Question: I have a drawing simulation SKScene that works fine in iOS 7 that doesn't work in iOS 8. This is both for the simulator and the device.
The scene should show black lines where the finger touches the screen, and they should persist after you have finished "drawing" a line. Here's a screenshot of it in iOS 7:

Although there are no crashes, the lines don't render at all in iOS 8. I just get a blank canvas. NSLogging indicates that it does register the touchesBegan/Moved/Ended functions correctly.
I have produced the entire class in its entirety:
'''
@implementation CSDraw
-(id)initWithSize:(CGSize)size type:(NSString *)CSType stresslevel:(NSInteger)stress_indicator { //designated initializer
if (self = [super initWithSize:size type: CSType stresslevel:stress_indicator]) {
NSLog(@"Creating new scene from CSDraw within the init");
}
return self;
}
- (void)touchesBegan:(NSSet *)touches withEvent:(UIEvent *)event {
self.swiped = NO;
UITouch *touch = [touches anyObject];
CGPoint positionInScene = [touch locationInNode:self];
self.pathToDraw = CGPathCreateMutable();
CGPathMoveToPoint(self.pathToDraw, NULL, positionInScene.x, positionInScene.y);
self.lineNode = [SKShapeNode node];
self.lineNode.path = self.pathToDraw;
self.lineNode.strokeColor = [SKColor blackColor];
self.lineNode.lineWidth = 10;
self.lineNode.zPosition = 50;
[self addChild:self.lineNode];
}
- (void)touchesMoved:(NSSet *)touches withEvent:(UIEvent *)event {
self.swiped = YES;
UITouch* touch = [touches anyObject];
CGPoint positionInScene = [touch locationInNode:self];
CGPathAddLineToPoint(self.pathToDraw, NULL, positionInScene.x, positionInScene.y);
self.lineNode.path = self.pathToDraw;
}
- (void)touchesEnded:(NSSet *)touches withEvent:(UIEvent *)event {
UITouch* touch = [touches anyObject];
CGPoint positionInScene = [touch locationInNode:self];
if(!self.swiped) { //user just tapped once, draw a single point
SKSpriteNode *dot = [SKSpriteNode spriteNodeWithColor:[SKColor blackColor] size:CGSizeMake(10, 10)];
dot.position = positionInScene;
[self addChild: dot];
} else { //calls touchesMoved
}
//[self.lineNode removeFromParent]; //comment out this line if you want line to remain on screen
CGPathRelease(self.pathToDraw);
}
@end
'''
This class was written from the code I found in <URL>.
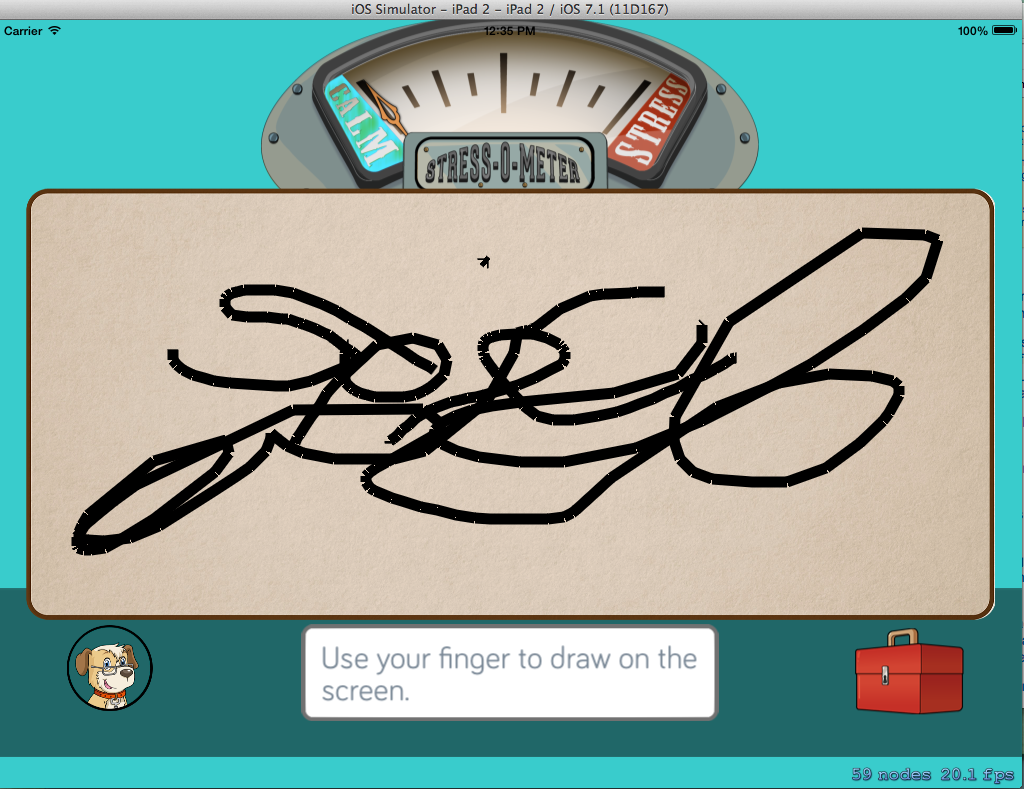
Answer: I had a similar problem with a Sprite Kit iOS8 game and fixed it with something like this: Try adding a CGPathMoveToPoint call immediately before the CGPathAddLineToPoint call in your touchesMoved function.
According to the class reference for CGPathAddLineToPoint, calling CGPathAddLineToPoint automatically "updates the current point to the specified location (x,y) [the new endpoint]". However, my lines weren't getting rendered correctly in iOS8 until I did this manually by calling CGPathMoveToPoint before every CGPathAddLineToPoint call. Not sure why this is. Maybe a bug with Sprite Kit in iOS8.
Please find below the modified code, with changes marked with a '/* new */' comment. The code assumes that you have a CGPoint property called lastPointTouched.
'''
@implementation CSDraw
-(id)initWithSize:(CGSize)size type:(NSString *)CSType stresslevel:(NSInteger)stress_indicator { //designated initializer
if (self = [super initWithSize:size type: CSType stresslevel:stress_indicator]) {
NSLog(@"Creating new scene from CSDraw within the init");
}
return self;
}
- (void)touchesBegan:(NSSet *)touches withEvent:(UIEvent *)event {
self.swiped = NO;
UITouch *touch = [touches anyObject];
CGPoint positionInScene = [touch locationInNode:self];
self.pathToDraw = CGPathCreateMutable();
CGPathMoveToPoint(self.pathToDraw, NULL, positionInScene.x, positionInScene.y);
/* new */ self.lastPointTouched = positionInScene;
self.lineNode = [SKShapeNode node];
self.lineNode.path = self.pathToDraw;
self.lineNode.strokeColor = [SKColor blackColor];
self.lineNode.lineWidth = 10;
self.lineNode.zPosition = 50;
[self addChild:self.lineNode];
}
- (void)touchesMoved:(NSSet *)touches withEvent:(UIEvent *)event {
self.swiped = YES;
UITouch* touch = [touches anyObject];
CGPoint positionInScene = [touch locationInNode:self];
/* new */ CGPathMoveToPoint(self.pathToDraw, NULL, self.lastPointTouched.x, self.lastPointTouched.y);
CGPathAddLineToPoint(self.pathToDraw, NULL, positionInScene.x, positionInScene.y);
/* new */ self.lastPointTouched = positionInScene;
self.lineNode.path = self.pathToDraw;
}
- (void)touchesEnded:(NSSet *)touches withEvent:(UIEvent *)event {
UITouch* touch = [touches anyObject];
CGPoint positionInScene = [touch locationInNode:self];
if(!self.swiped) { //user just tapped once, draw a single point
SKSpriteNode *dot = [SKSpriteNode spriteNodeWithColor:[SKColor blackColor] size:CGSizeMake(10, 10)];
dot.position = positionInScene;
[self addChild: dot];
} else { //calls touchesMoved
}
//[self.lineNode removeFromParent]; //comment out this line if you want line to remain on screen
CGPathRelease(self.pathToDraw);
}
@end
'''